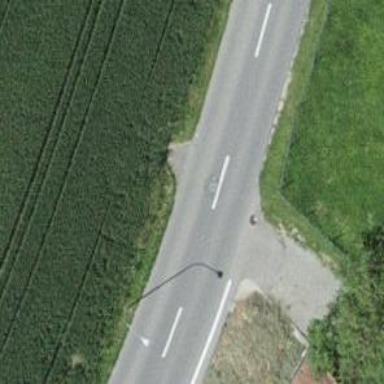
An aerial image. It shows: Tertiary road with no sidewalk.